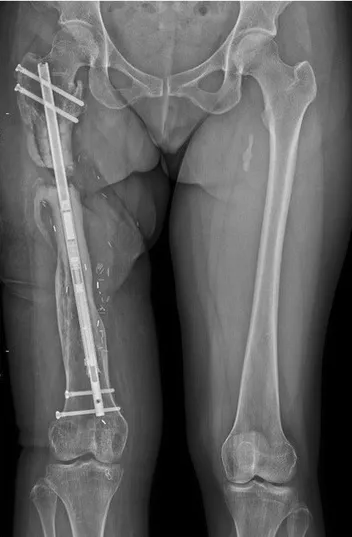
Long leg weight-bearing plain films demonstrating femur at ten weeks after restarting lengthening.
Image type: radiology (x_ray)